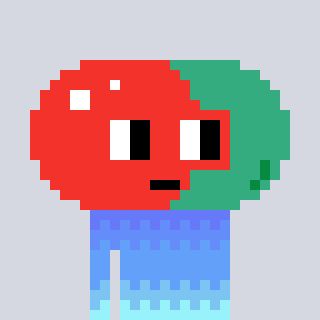
a pixel art character with square red glasses, a pill-shaped head and a bluegrey-colored body on a cool background